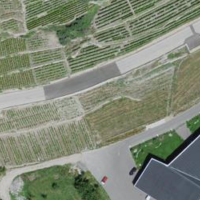
EUNIS habitat code: 40
Species observed at this site:
Achillea millefolium